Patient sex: M
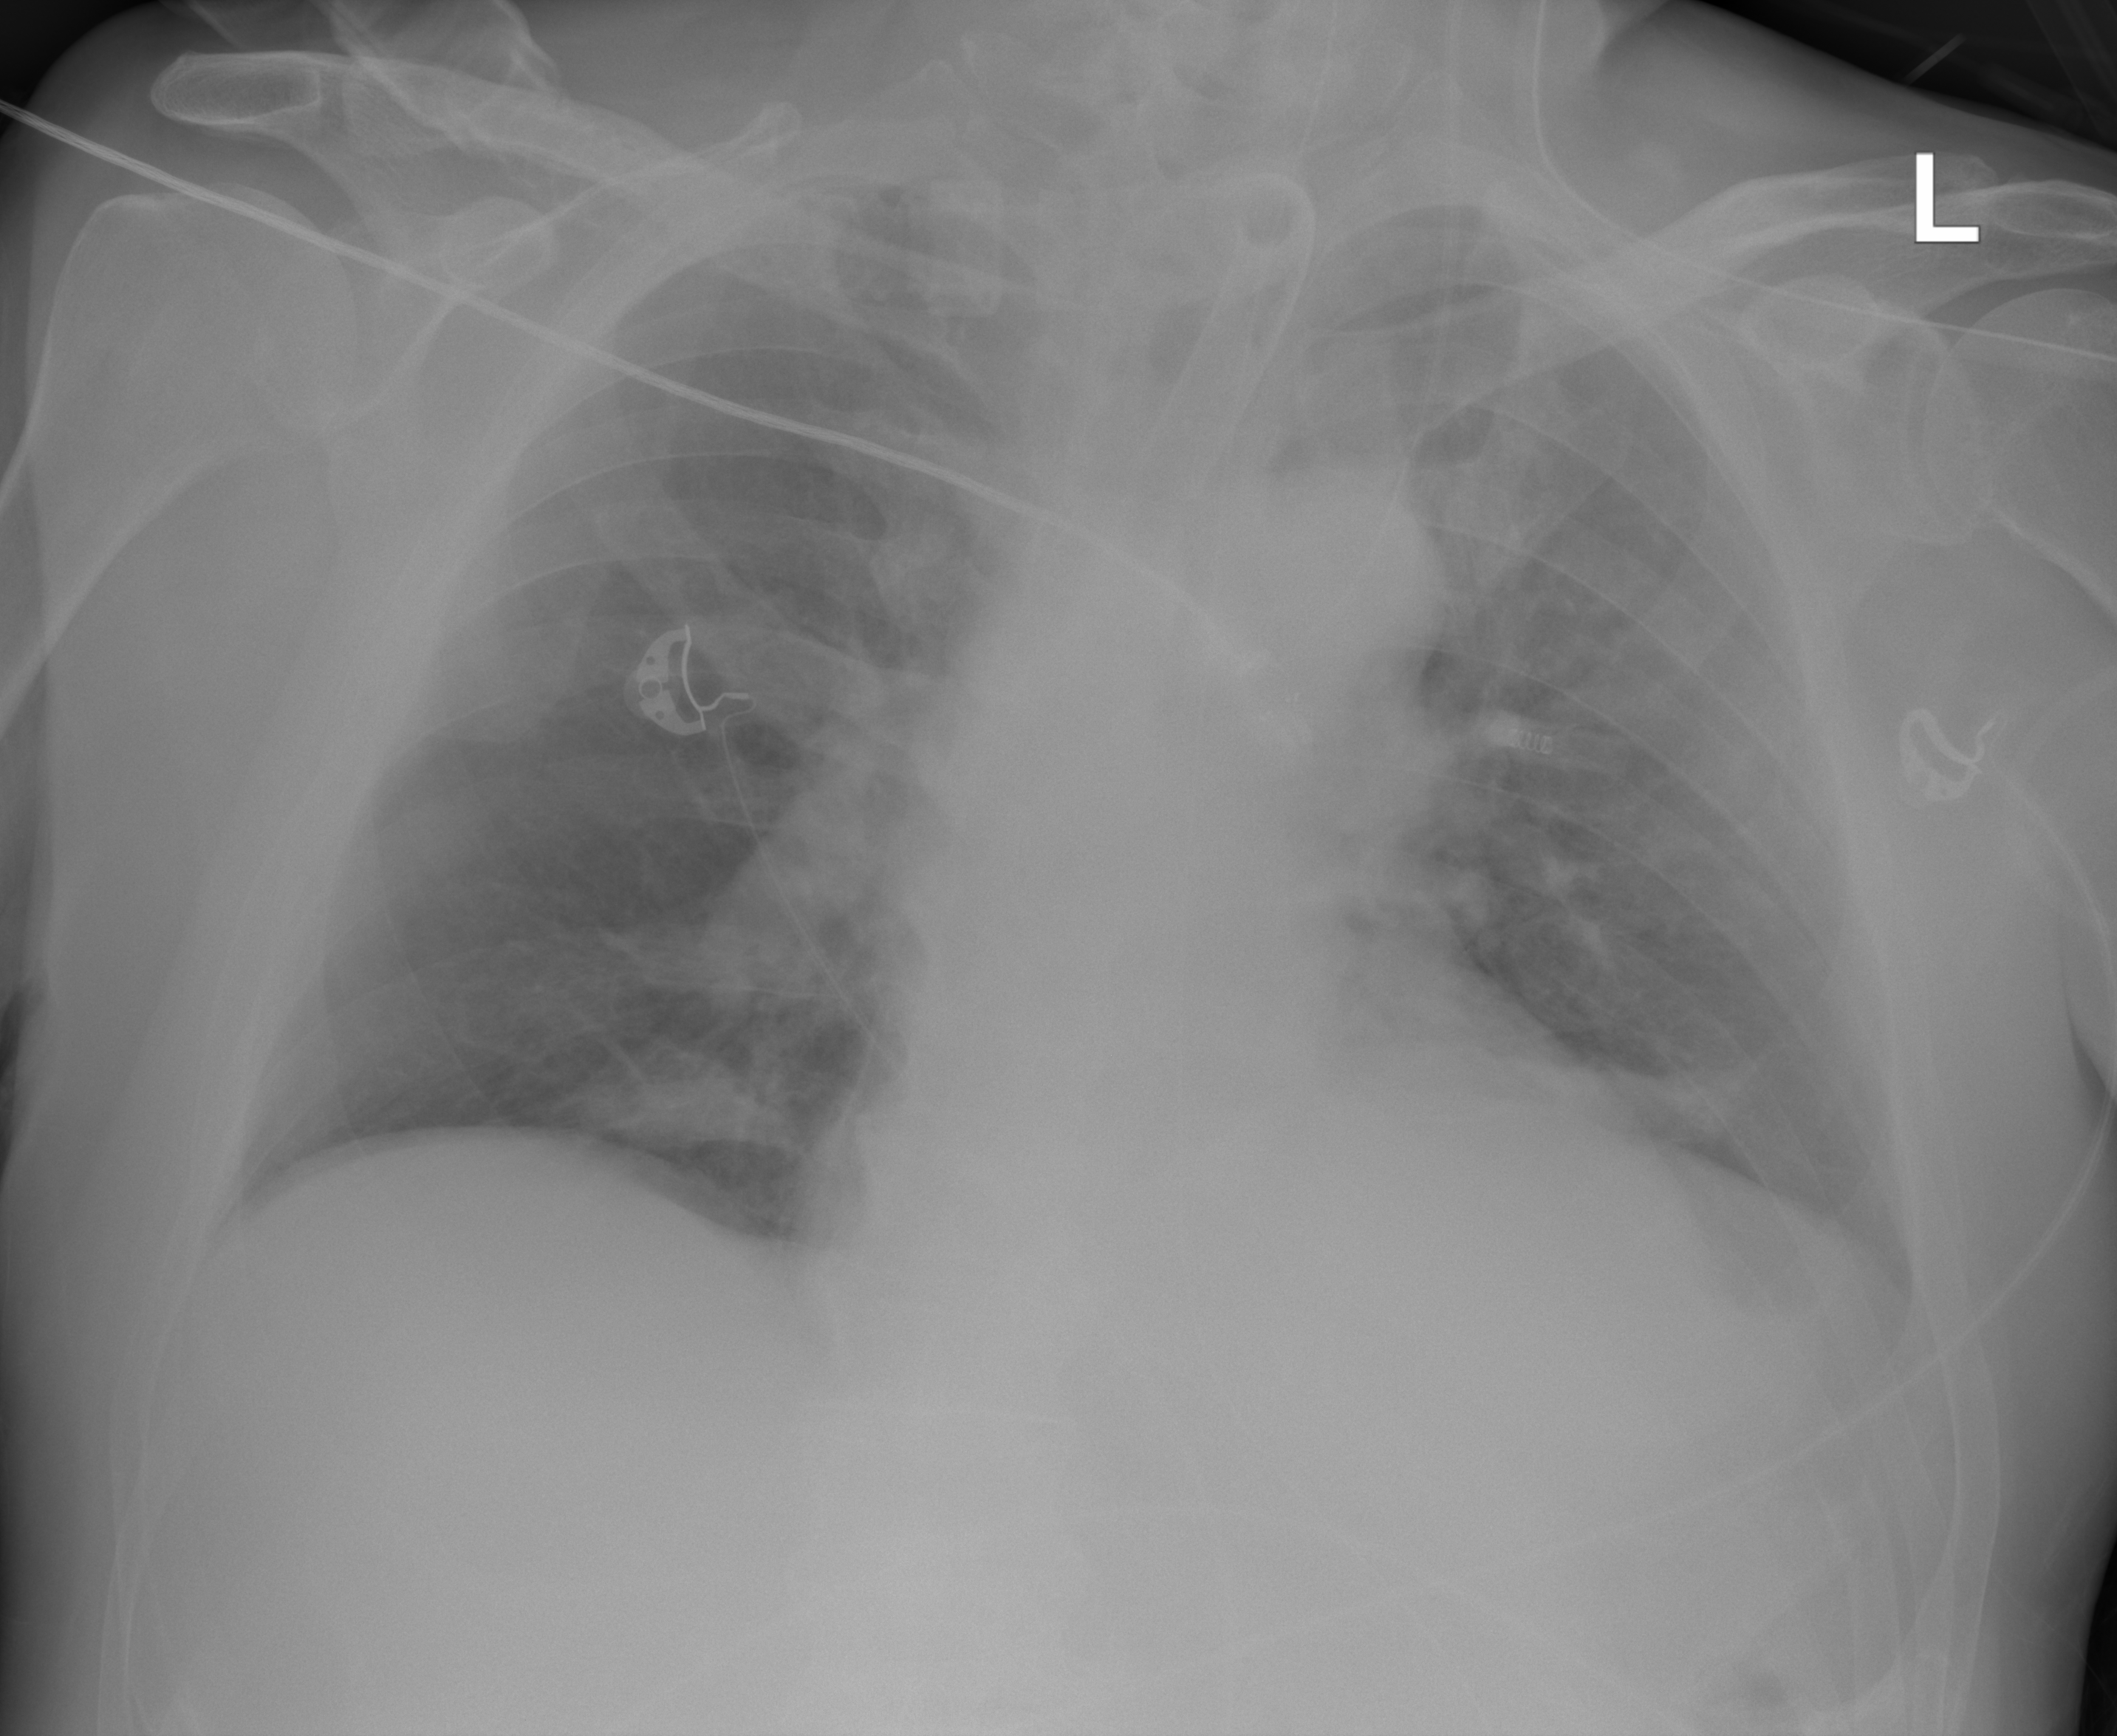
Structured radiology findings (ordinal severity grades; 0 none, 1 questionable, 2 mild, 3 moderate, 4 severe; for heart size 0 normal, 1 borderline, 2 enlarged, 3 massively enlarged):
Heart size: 2
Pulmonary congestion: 0
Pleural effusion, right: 0
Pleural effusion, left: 2
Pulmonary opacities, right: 0
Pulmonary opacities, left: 0
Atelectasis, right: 0
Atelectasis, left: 2